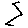
Label: zigzag